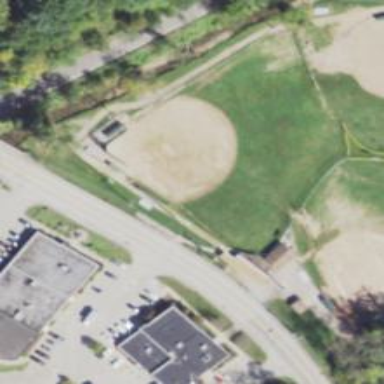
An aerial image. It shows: Baseball pitch for leisure land activities.